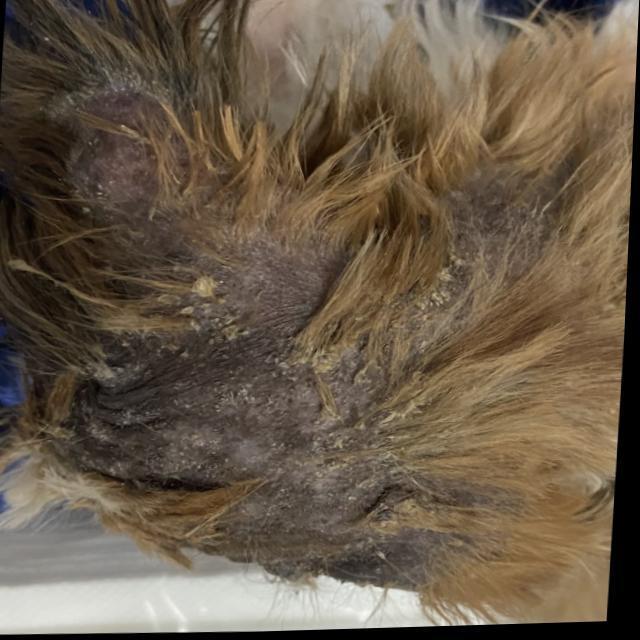
Canine demodicosis (Demodex mange) — caused by Demodex canis mites. Presents with alopecia, follicular papules, pustules, and comedones. Often localized on face and forelimbs.